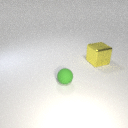
large yellow metal cube to the right of small green rubber sphere